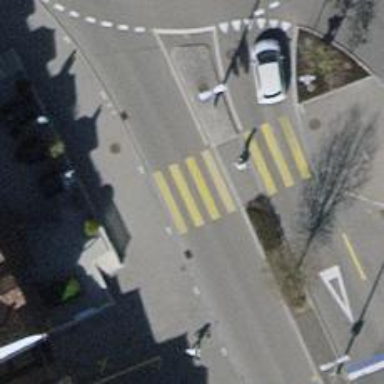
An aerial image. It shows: Marked pedestrian crossing with zebra designation and central island.